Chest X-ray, AP view. Patient: 31 years old, sex M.
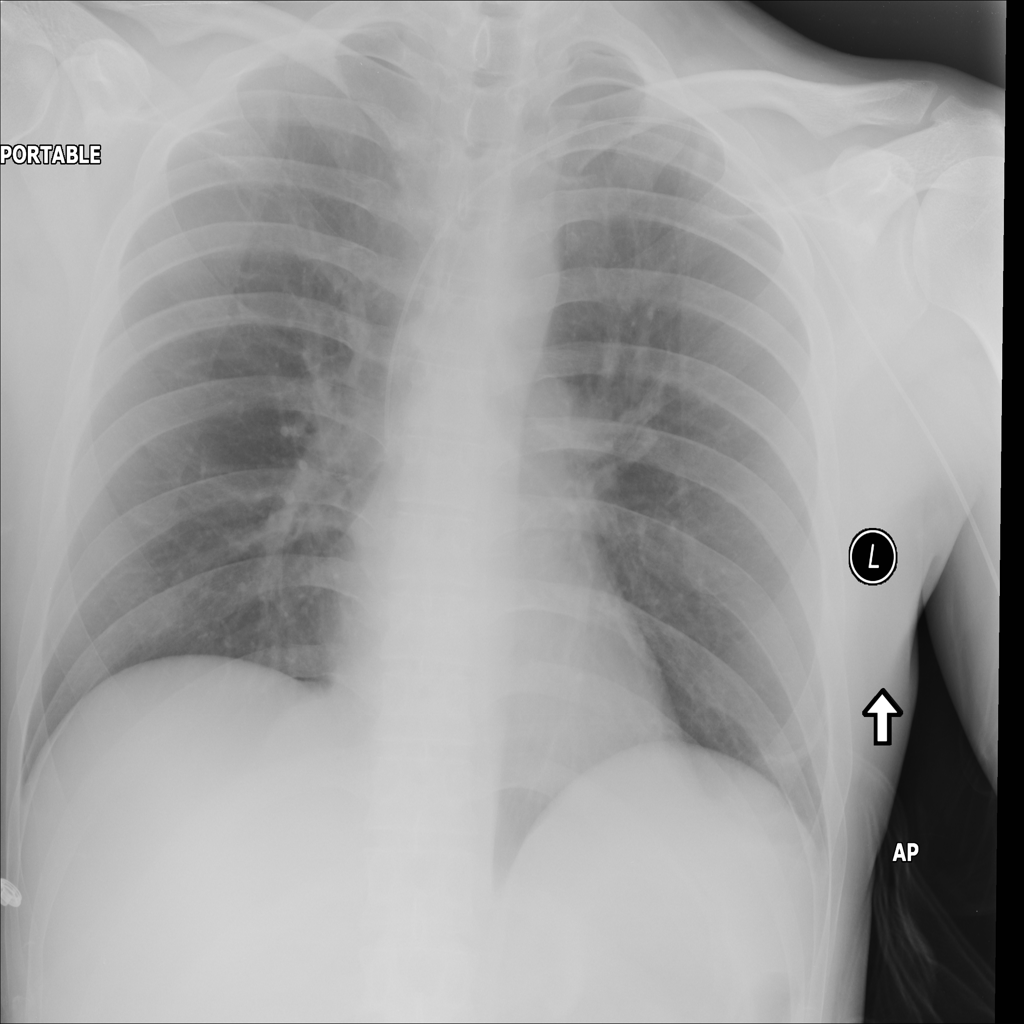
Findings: No Finding